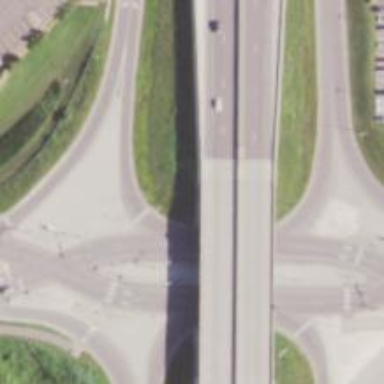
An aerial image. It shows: Motorway link at Diverging Diamond Interchange (DDI).